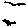
Label: bird